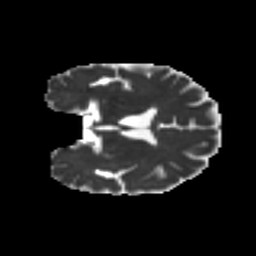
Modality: MD
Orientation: coronal
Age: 64
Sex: male
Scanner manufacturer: ge
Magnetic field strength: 3 T
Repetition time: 7.8 s
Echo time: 0.0607 s